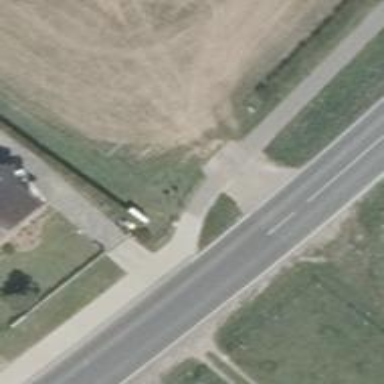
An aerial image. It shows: Asphalt path.